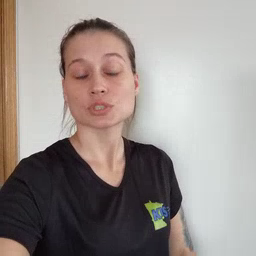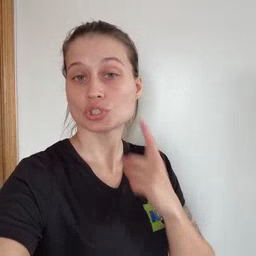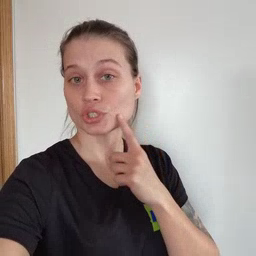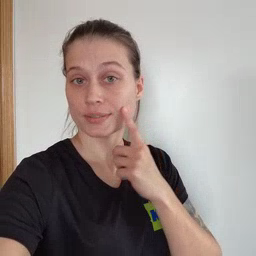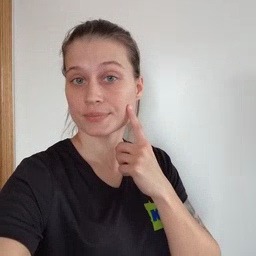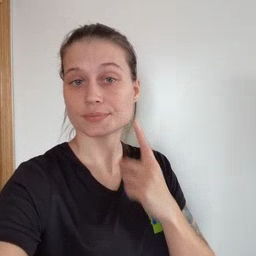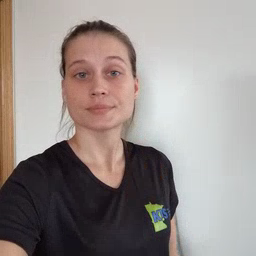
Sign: cheek